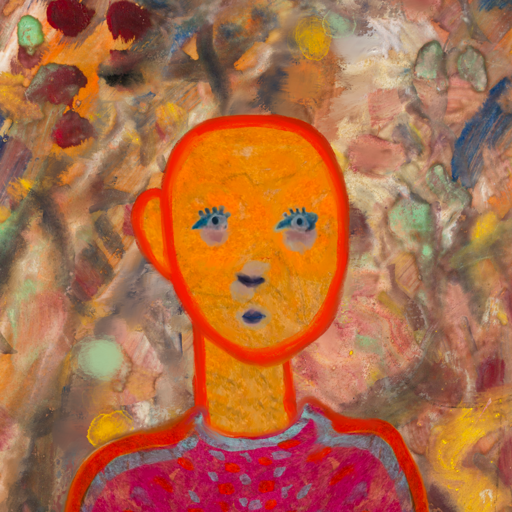
Background: Mother_And_Son_Mother, Head And Neck Front: Sisters, Face Front: Hill_Girl, Bust: Sisters, Hair Front: Blank, Head Accessory: Blank, Second Necklace: Blank, Necklace: Blank, Baby: Blank